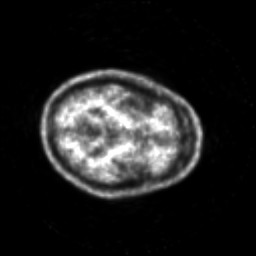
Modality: PET
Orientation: axial
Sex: male
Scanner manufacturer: siemens